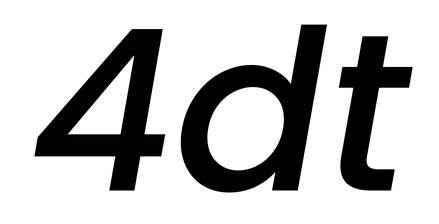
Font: Poppins-MediumItalic